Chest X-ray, AP view. Patient: 50 years old, sex M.
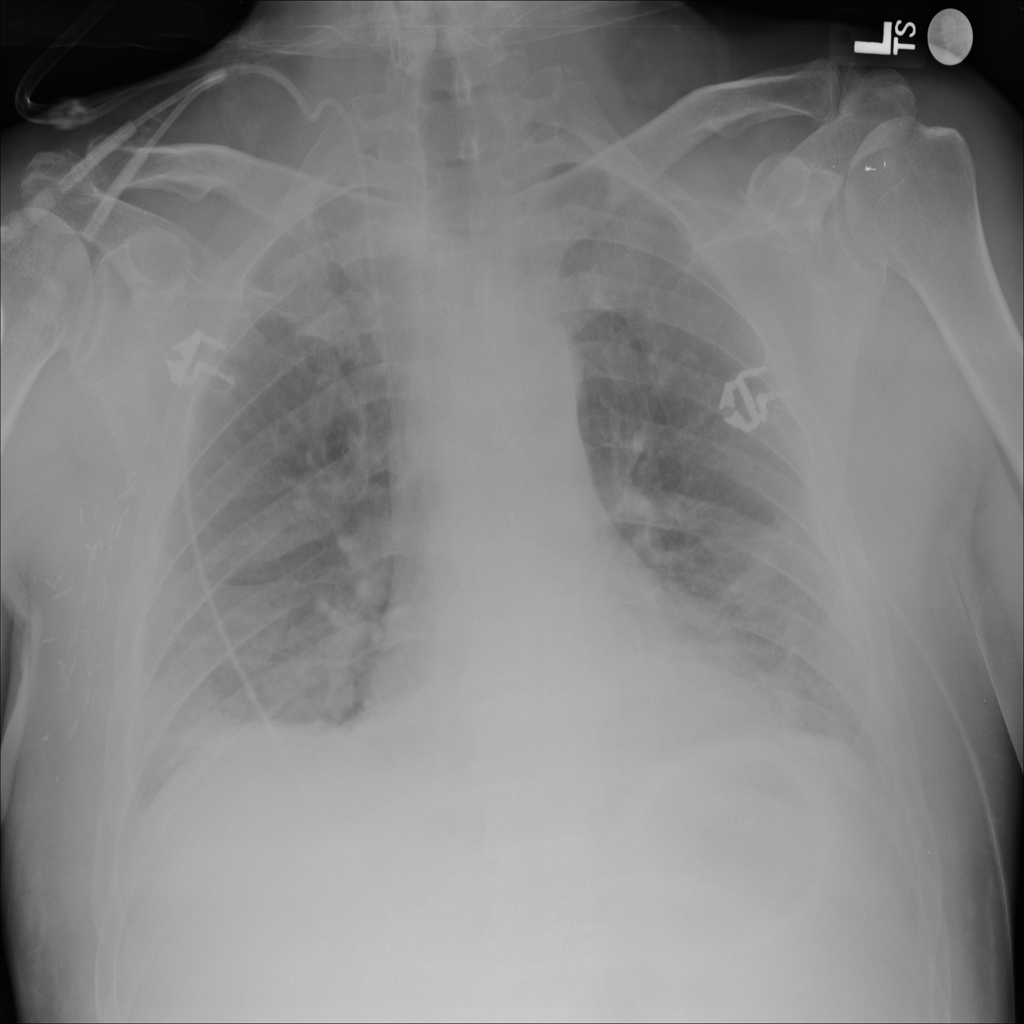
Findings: Effusion